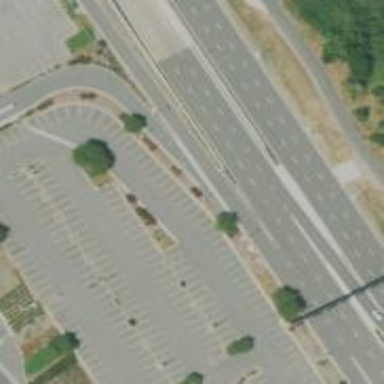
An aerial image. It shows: Asphalt road at the secondary link level.